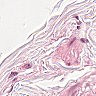
Metastatic tissue present: no